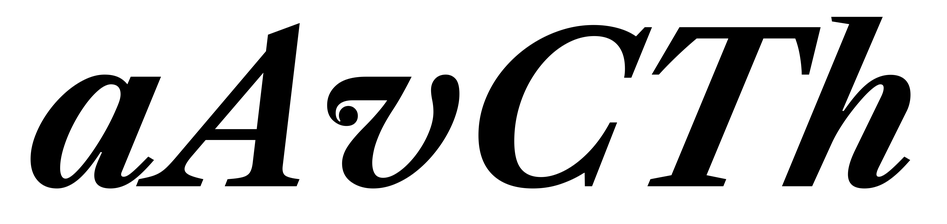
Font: LibreCaslonText-Italic_Bold_Italic